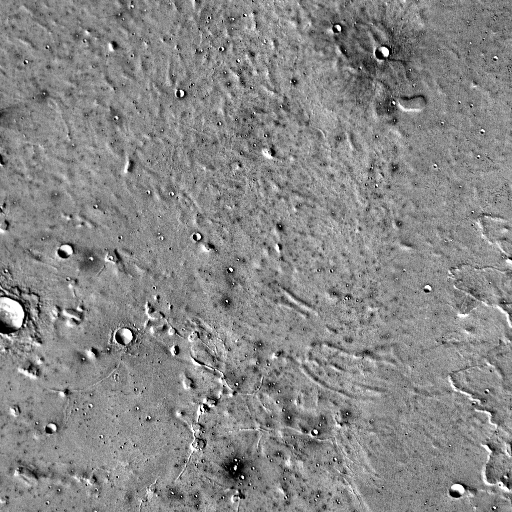
Crater classes present: Background, Other, Layered